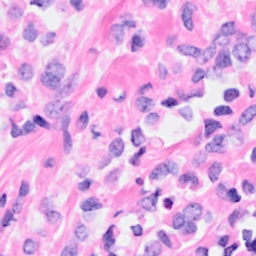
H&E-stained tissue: Breast